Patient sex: M
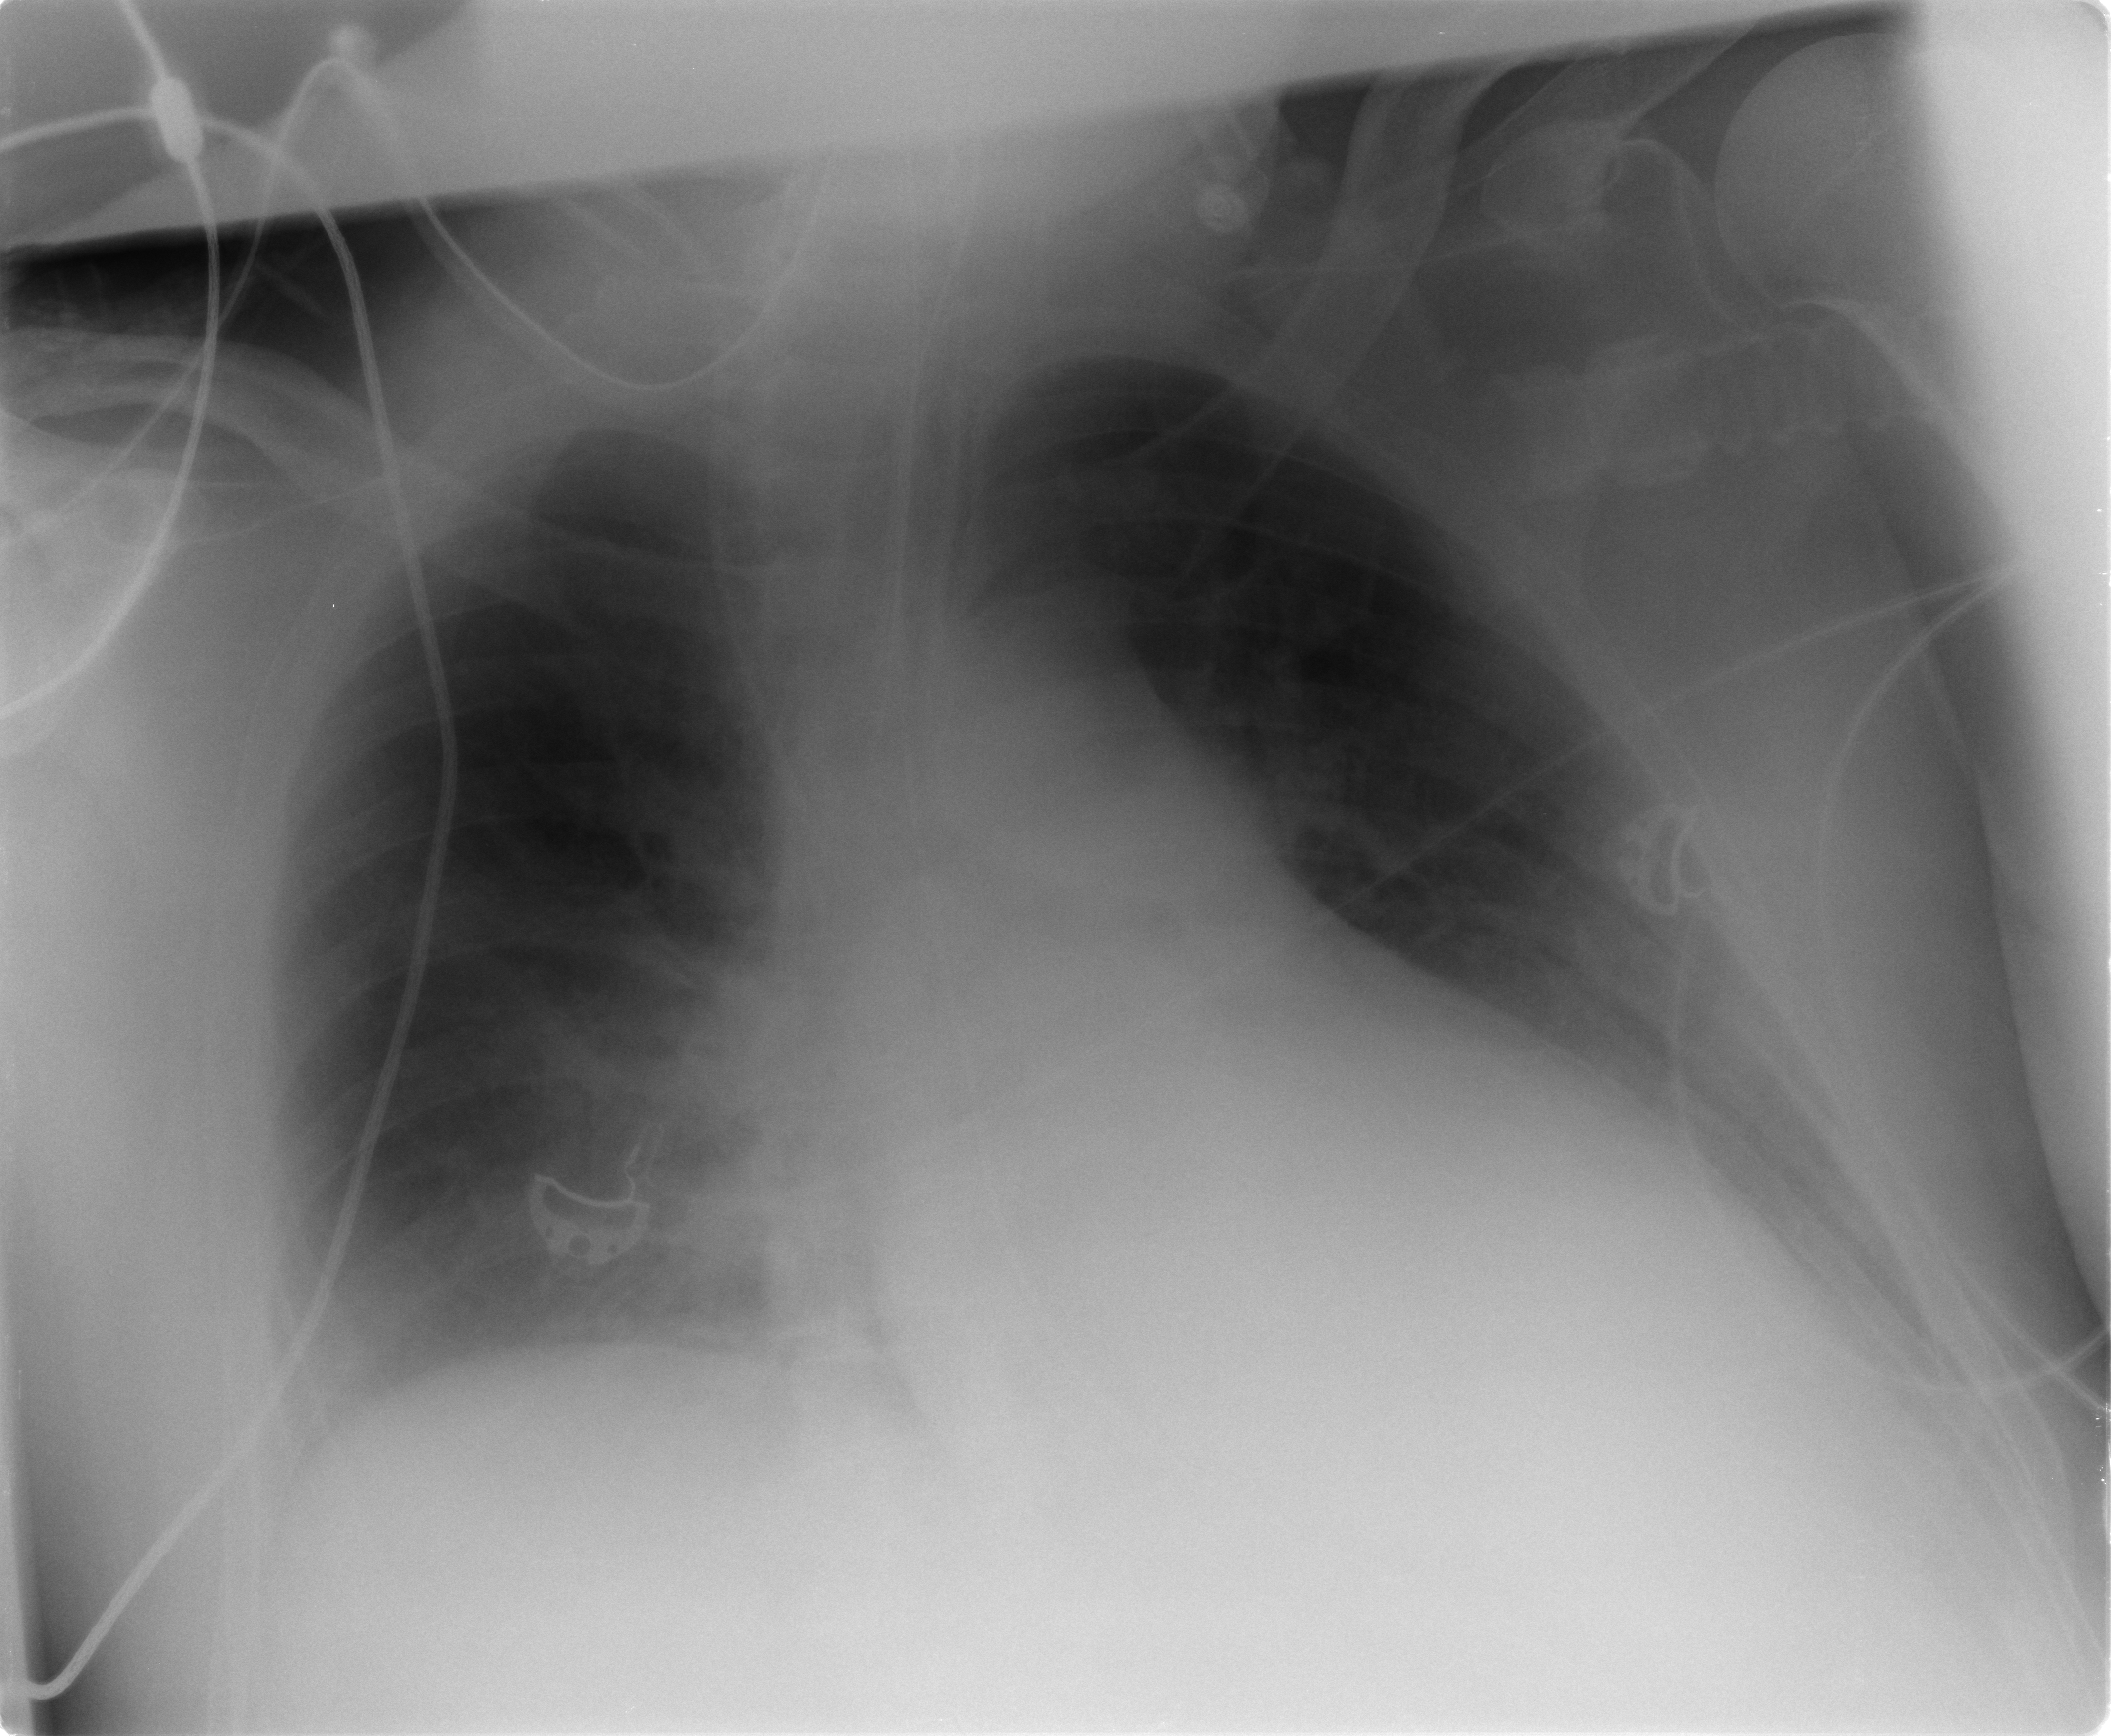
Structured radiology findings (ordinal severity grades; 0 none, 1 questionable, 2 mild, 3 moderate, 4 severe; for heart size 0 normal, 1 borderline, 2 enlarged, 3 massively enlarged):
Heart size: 2
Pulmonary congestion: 2
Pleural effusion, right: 0
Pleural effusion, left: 1
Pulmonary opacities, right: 0
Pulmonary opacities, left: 0
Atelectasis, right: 0
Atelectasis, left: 0